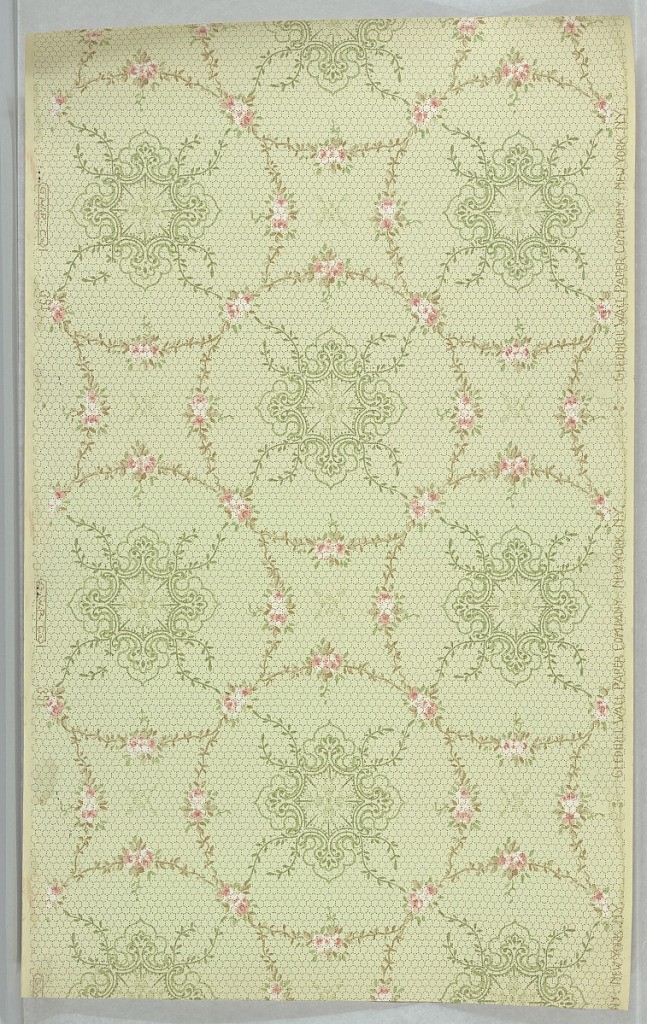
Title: Ceiling paper
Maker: Maxwell & Co., S.A., Chicago, Illinois, USA
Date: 1905–1915
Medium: Machine-printed paper
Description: Enjoined circles composed of floral swags, quatrefoil medllion in center of each. Printed on honeycomb-patterned light green background.